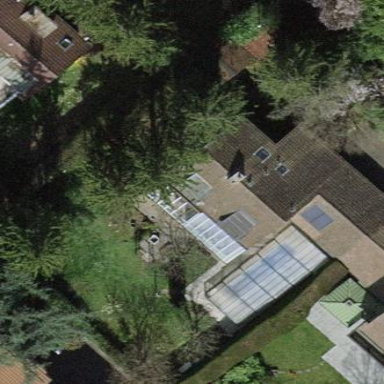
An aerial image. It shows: Garden enclosed by fence.